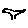
Label: bird